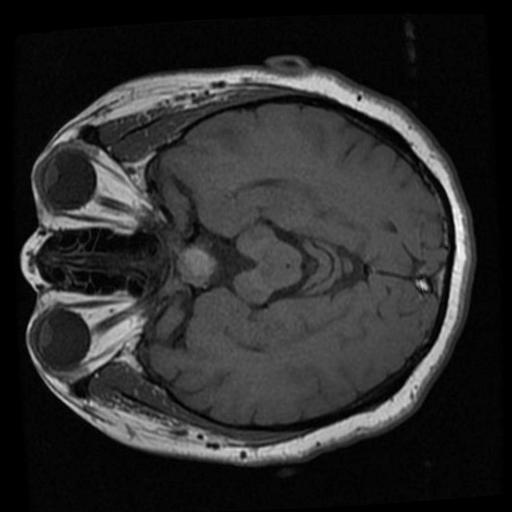
Label: brain_tumor